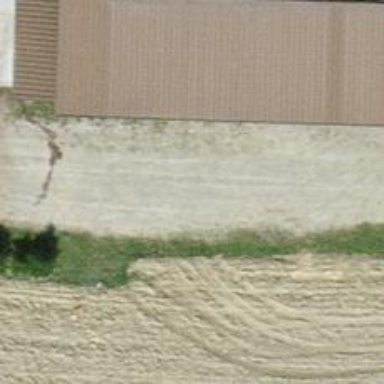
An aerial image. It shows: Farm.